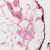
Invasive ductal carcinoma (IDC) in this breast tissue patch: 0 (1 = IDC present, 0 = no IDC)